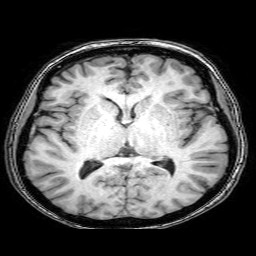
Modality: T1w
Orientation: coronal
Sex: female
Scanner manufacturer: philips
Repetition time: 0.00816 s
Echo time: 0.00374 s